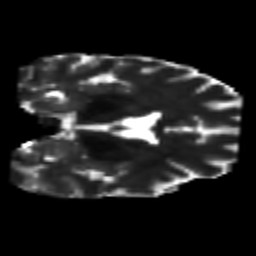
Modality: T2w
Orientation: coronal
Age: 33
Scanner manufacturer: philips
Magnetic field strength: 3 T
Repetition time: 7.766 s
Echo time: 0.1224 s